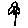
Label: flower